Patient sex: M
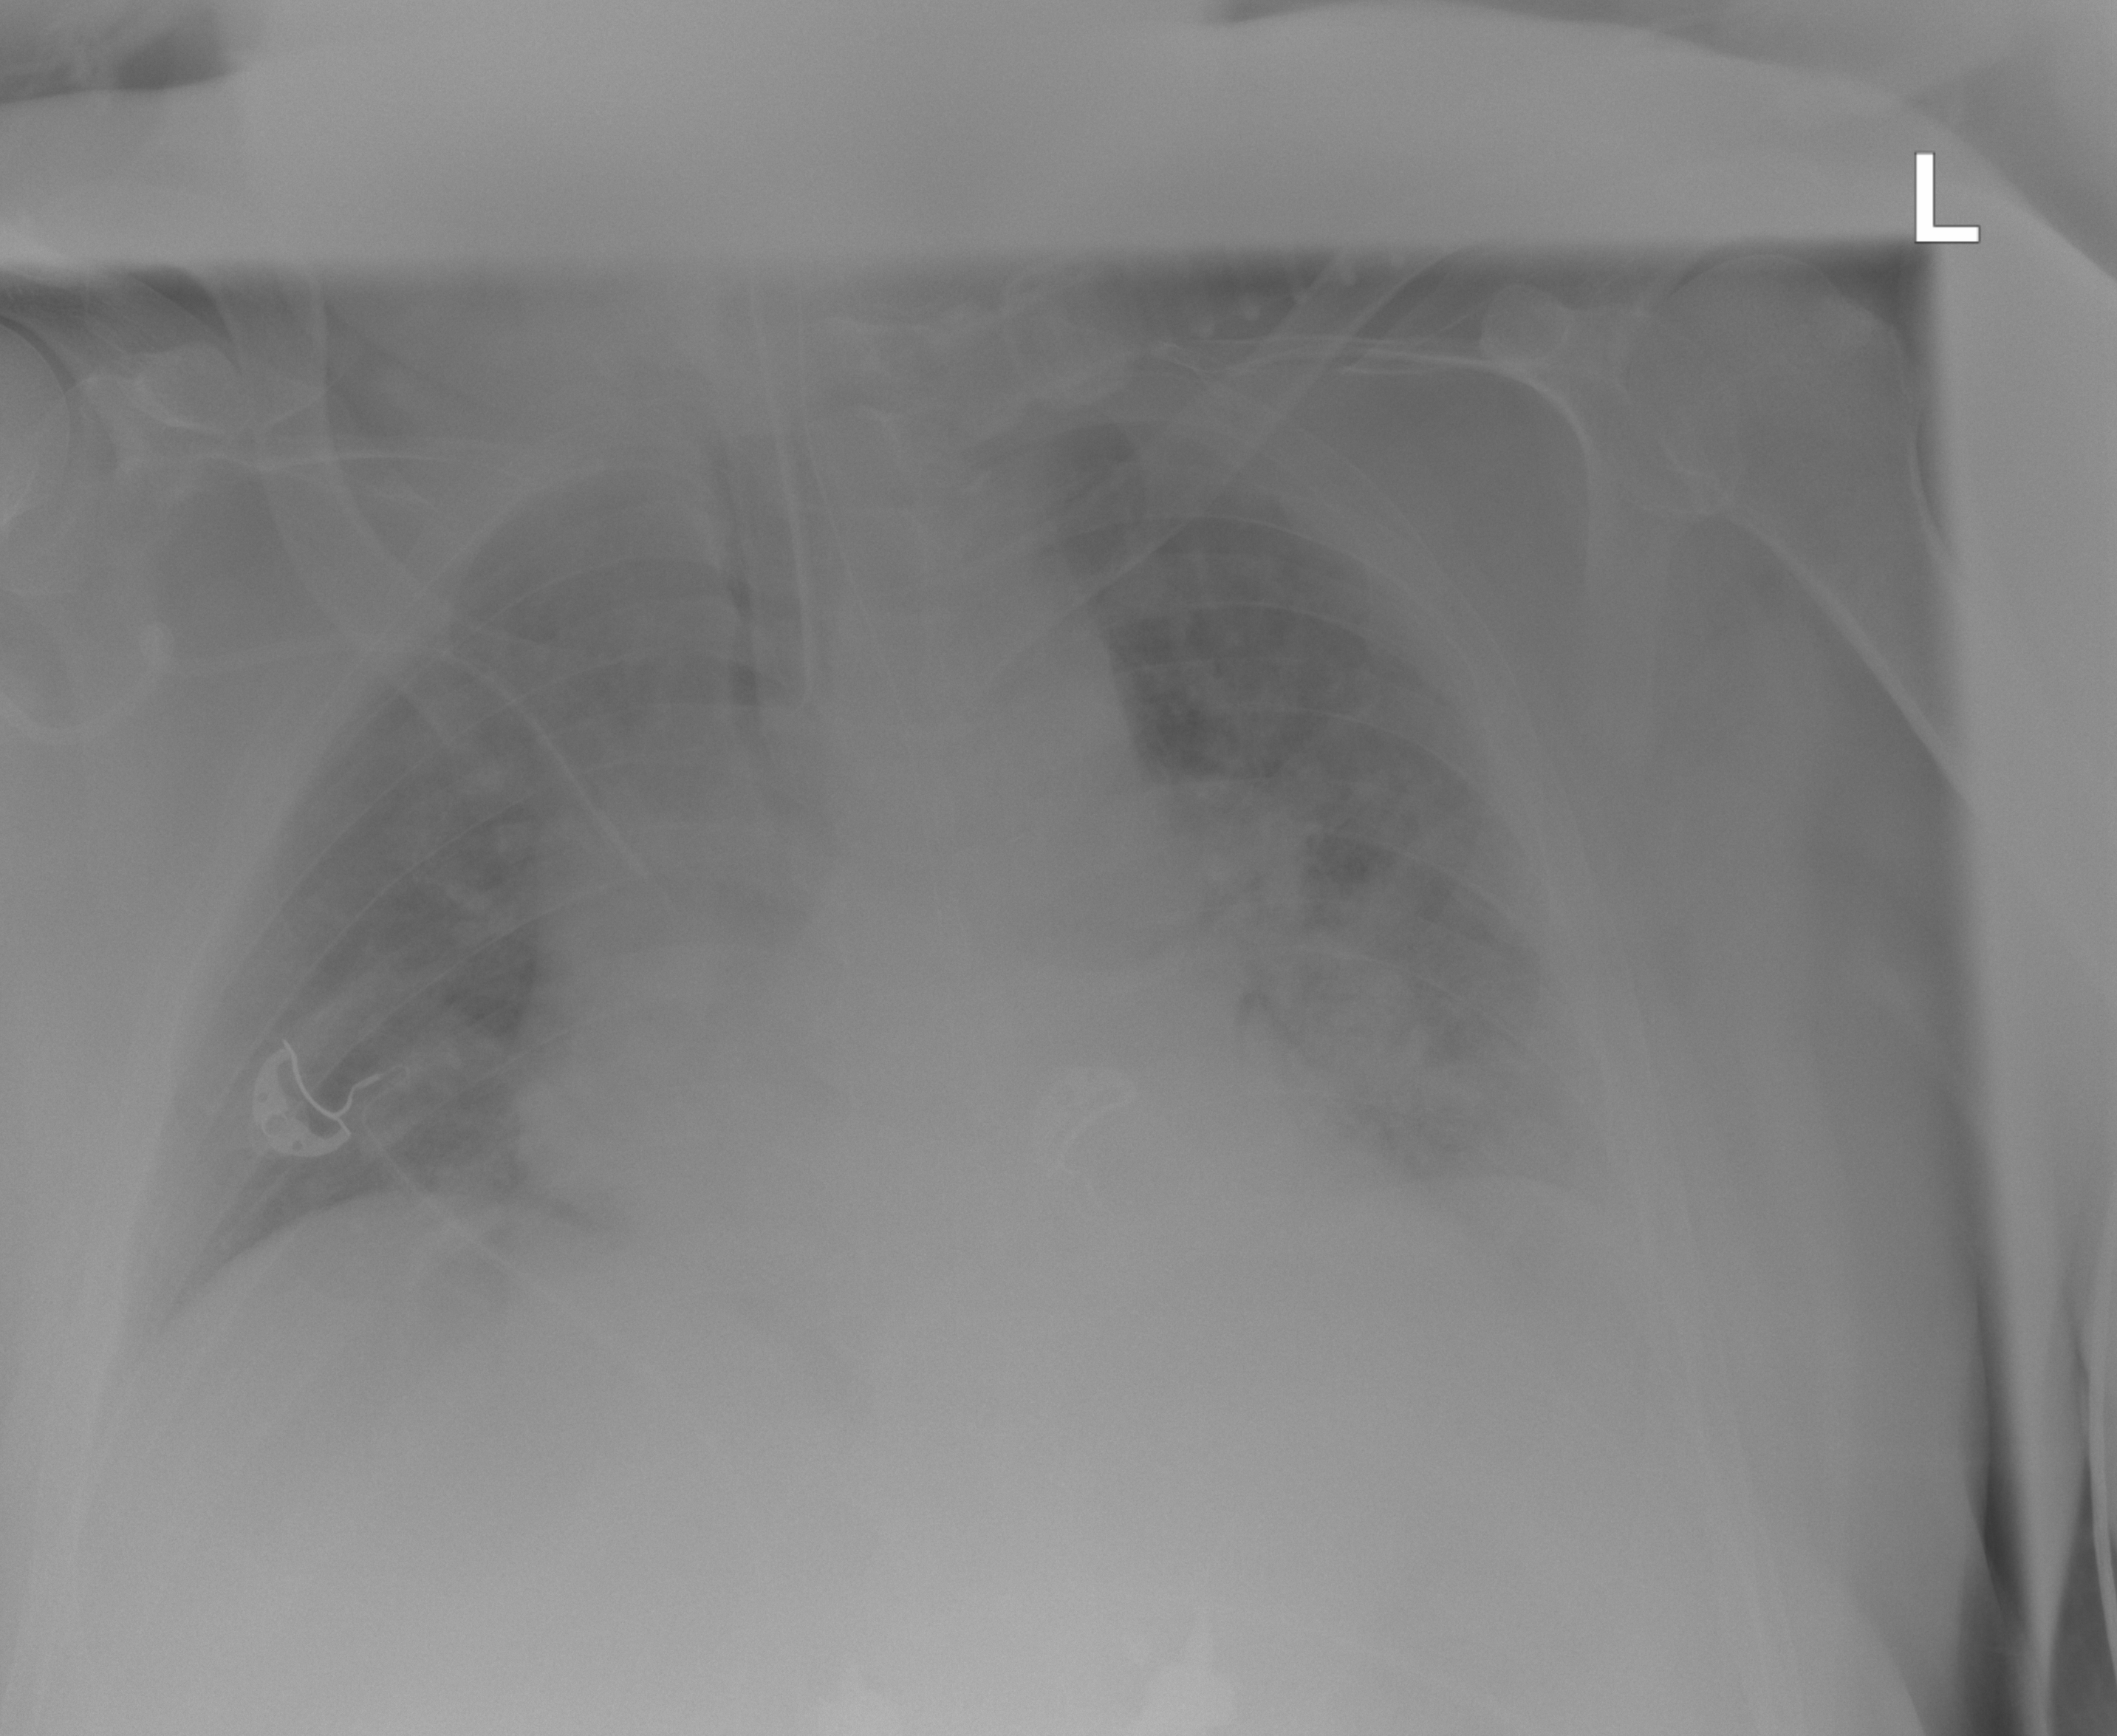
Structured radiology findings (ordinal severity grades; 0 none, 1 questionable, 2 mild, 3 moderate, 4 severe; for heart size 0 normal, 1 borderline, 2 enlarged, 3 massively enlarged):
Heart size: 2
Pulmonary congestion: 0
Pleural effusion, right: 0
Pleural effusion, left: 0
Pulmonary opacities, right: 2
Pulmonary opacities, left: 2
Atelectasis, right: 0
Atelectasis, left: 2